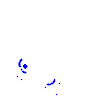
Particle: proton